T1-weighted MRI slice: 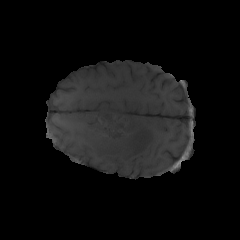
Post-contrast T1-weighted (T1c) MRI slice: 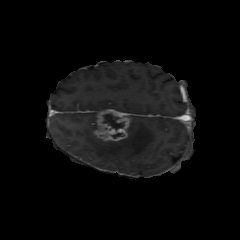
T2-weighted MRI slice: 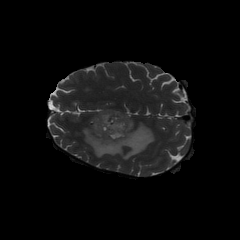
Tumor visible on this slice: yes